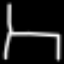
Label: chair